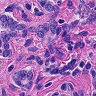
Metastatic tissue present: yes